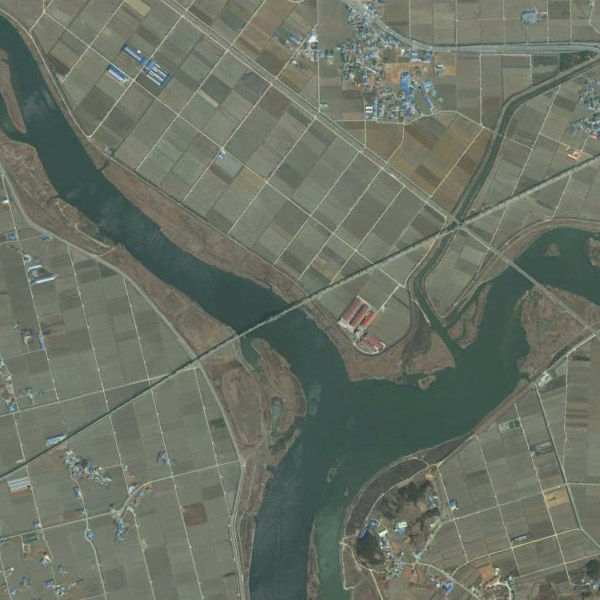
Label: River